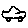
Label: car